Question: Why does the following happen when using 'matplotlib' and 'basemap' to plot a simple polygon collection and 3D bars. Using how it says to create these type of plots <URL> one can create this sort of plot.
However, what's interesting is that if instead you do not zoom "all" the way in to focus on a specific set of bars they appear to be off-center although they aren't really. This results from the polygons being tilted and the bars remaining stationary I assume. Whenever tilting / rotating the plot the polygons will be moved to face over the bars and this is rather annoying as it ruins the look of the plot imo.
Does anyone know how to avoid this / fix this problem? I've included some sample images to describe this behavior.

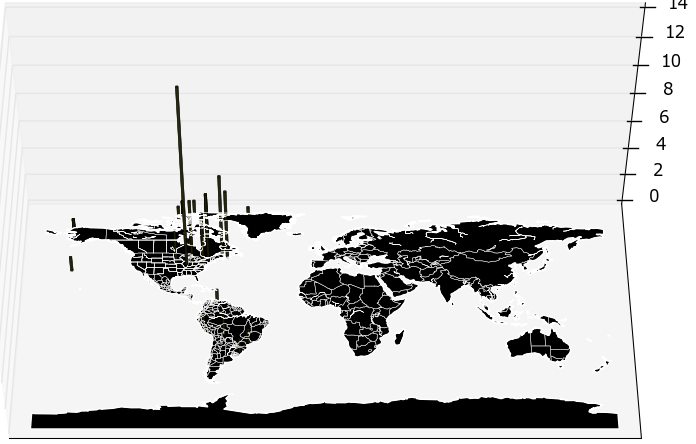
Answer: This is probably not the best way to resolve this and if anyone has a better method please share.
I've found that a very simple way to get around the polygons going over the bars and creating this offset look is to simply make the polygon collection have a high transparency factor. Unfortunately, this also takes away the face color set to the polygons, and this is why I dislike this as a solution as you can no longer have a wide range of options manipulating the face / edge colors. The result is the following difference:
The bars i've created also have an 'alpha' option set to 'alpha = 0.5' that can of course be changed if anyone was wondering why they appeared to be so transparent.
Without manipulating the 'alpha' option in a polygon collection such as the following
'''
map = Basemap()
figure = plot.figure()
axes = Axes3D(figure)
for polygon in map.landpolygons:
polygons.append(polygon.get_cords())
#alpha = 0-1 in the below 1 highest 0 lowest
collection = PolyCollection(polygons, closed = False)
axes.add_collection3d(collection)
'''
results in the following

giving an alpha option of 0 in 'collection = PolyCollection(polygons, alpha = 0, closed = False)' results in the following

As an interesting aside with an alpha option set to 'alpha = 0.4' you can see where the polygons created start to overlap the bars